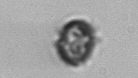
Label: Dinophyceae